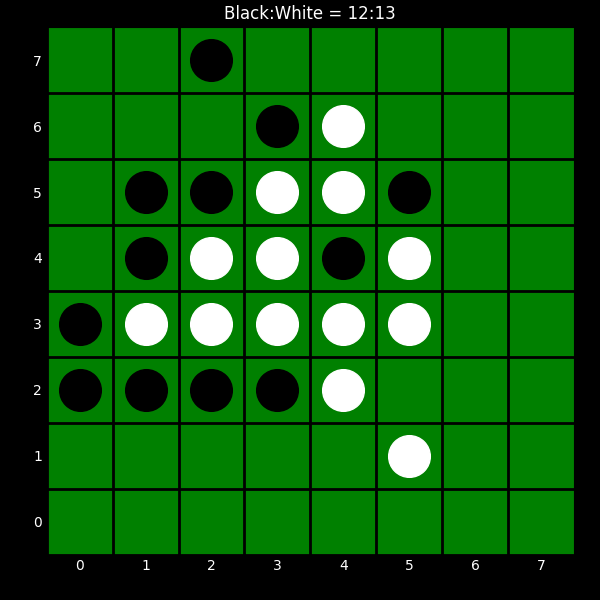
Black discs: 12
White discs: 13